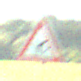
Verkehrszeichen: FlugbetriebRechts
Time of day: MorningAfternoon
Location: Outdoor (Nature)
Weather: PartlyCloudy
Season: NotSpecified
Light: Natural